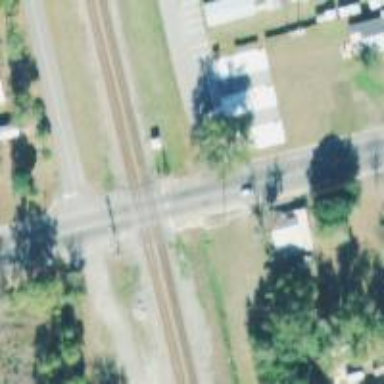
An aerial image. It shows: Level crossing with lights at railway intersection.